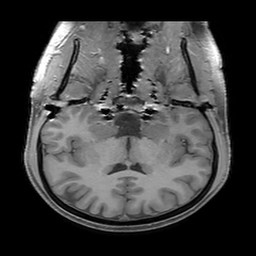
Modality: T1w
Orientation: sagittal
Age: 23
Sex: female
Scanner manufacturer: philips
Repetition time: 0.0076 s
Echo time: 0.0024 s